Field crop: maize
Growth stage: 2
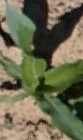
Species: maize